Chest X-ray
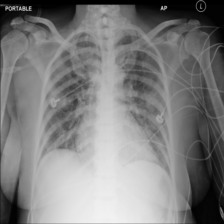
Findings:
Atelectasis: negative
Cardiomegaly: negative
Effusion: negative
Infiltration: negative
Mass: negative
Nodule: negative
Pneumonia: negative
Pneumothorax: negative
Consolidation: negative
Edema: negative
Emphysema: negative
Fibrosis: negative
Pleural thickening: negative
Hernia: negative